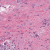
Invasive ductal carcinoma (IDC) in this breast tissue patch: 0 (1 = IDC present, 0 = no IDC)